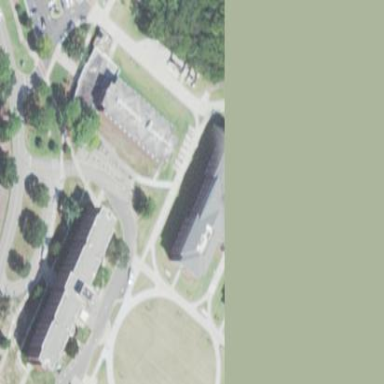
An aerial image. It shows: University building.